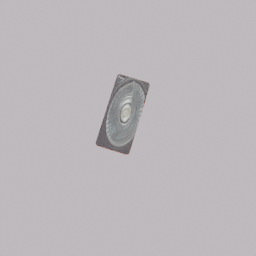
Label: electronics